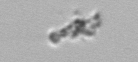
Label: detritus